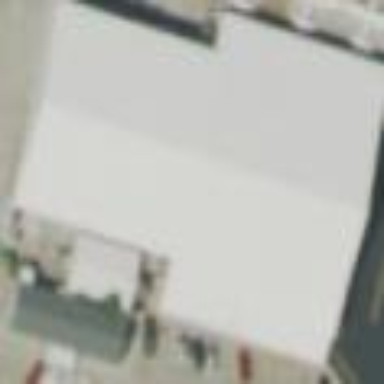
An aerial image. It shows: Hangar.